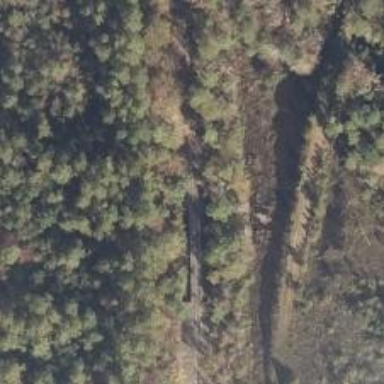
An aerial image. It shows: Disused railway bridge.